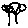
Label: tree